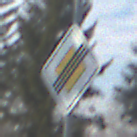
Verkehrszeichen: EndeVorfahrtsstrasse
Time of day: Midday
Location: Outdoor (Suburban)
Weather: PartlyCloudy
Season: NotSpecified
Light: Natural